Question: I can not fix this problem with Python 3.5. This code is ok for Python earlier than 3. I'm implementing a WSGI web server I need for a Django application.
The name of file is: webserver2.py. But he tells me
'''
TypeError: a bytes-like object is required, not 'str'
'''
Can you help me?
'''
import socket
#import StringIO
import io
import sys
class WSGIServer(object):
address_family = socket.AF_INET
socket_type = socket.SOCK_STREAM
request_queue_size = 1
def __init__(self, server_address):
# Create a listening socket
self.listen_socket = listen_socket = socket.socket(
self.address_family,
self.socket_type
)
# Allow to reuse the same address
listen_socket.setsockopt(socket.SOL_SOCKET, socket.SO_REUSEADDR, 1)
# Bind
listen_socket.bind(server_address)
# Activate
listen_socket.listen(self.request_queue_size)
# Get server host name and port
host, port = self.listen_socket.getsockname()[:2]
self.server_name = socket.getfqdn(host)
self.server_port = port
# Return headers set by Web framework/Web application
self.headers_set = []
def set_app(self, application):
self.application = application
def serve_forever(self):
listen_socket = self.listen_socket
while True:
# New client connection
self.client_connection, client_address = listen_socket.accept()
# Handle one request and close the client connection. Then
# loop over to wait for another client connection
self.handle_one_request()
def handle_one_request(self):
self.request_data = request_data = self.client_connection.recv(1024)
# Print formatted request data a la 'curl -v'
print(''.join(
'< {line}
'.format(line=line)
for line in request_data.splitlines()
))
self.parse_request(request_data)
# Construct environment dictionary using request data
env = self.get_environ()
# It's time to call our application callable and get
# back a result that will become HTTP response body
result = self.application(env, self.start_response)
# Construct a response and send it back to the client
self.finish_response(result)
def parse_request(self, text):
request_line = text.splitlines()[0]
request_line = request_line.rstrip('
')
# Break down the request line into components
(self.request_method, # GET
self.path, # /hello
self.request_version # HTTP/1.1
) = request_line.split()
def get_environ(self):
env = {}
# The following code snippet does not follow PEP8 conventions
# but it's formatted the way it is for demonstration purposes
# to emphasize the required variables and their values
#
# Required WSGI variables
env['wsgi.version'] = (1, 0)
env['wsgi.url_scheme'] = 'http'
env['wsgi.input'] = io.StringIO(self.request_data)
env['wsgi.errors'] = sys.stderr
env['wsgi.multithread'] = False
env['wsgi.multiprocess'] = False
env['wsgi.run_once'] = False
# Required CGI variables
env['REQUEST_METHOD'] = self.request_method # GET
env['PATH_INFO'] = self.path # /hello
env['SERVER_NAME'] = self.server_name # localhost
env['SERVER_PORT'] = str(self.server_port) # 8888
return env
def start_response(self, status, response_headers, exc_info=None):
# Add necessary server headers
server_headers = [
('Date', 'Tue, 31 Mar 2015 12:54:48 GMT'),
('Server', 'WSGIServer 0.2'),
]
self.headers_set = [status, response_headers + server_headers]
# To adhere to WSGI specification the start_response must return
# a 'write' callable. We simplicity's sake we'll ignore that detail
# for now.
# return self.finish_response
def finish_response(self, result):
try:
status, response_headers = self.headers_set
response = 'HTTP/1.1 {status}
'.format(status=status)
for header in response_headers:
response += '{0}: {1}
'.format(*header)
response += '
'
for data in result:
response += data
# Print formatted response data a la 'curl -v'
print(''.join(
'> {line}
'.format(line=line)
for line in response.splitlines()
))
self.client_connection.sendall(bytes(http_response, 'utf-8'))
finally:
self.client_connection.close()
SERVER_ADDRESS = (HOST, PORT) = '', 8888
def make_server(server_address, application):
server = WSGIServer(server_address)
server.set_app(application)
return server
if __name__ == '__main__':
if len(sys.argv) < 2:
sys.exit('Provide a WSGI application object as module:callable')
app_path = sys.argv[1]
module, application = app_path.split(':')
module = __import__(module)
application = getattr(module, application)
httpd = make_server(SERVER_ADDRESS, application)
print('WSGIServer: Serving HTTP on port {port} ...
'.format(port=PORT))
httpd.serve_forever()
'''
The error is:

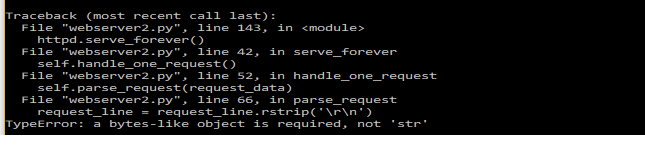
Answer: You are passing in a string to a 'bytes' method here:
'''
request_line = request_line.rstrip('
')
'''
'request_line' is a 'bytes' object, not a 'str' object. You need to pass in a 'bytes' object to strip on; use 'b'...'' bytesstring literal:
'''
request_line = request_line.rstrip(b'
')
'''
Next, you are trying to load the request body into a 'StringIO' object, but you have bytes again. WSGI on Python 3 uses a file object instead:
'''
env['wsgi.input'] = io.BytesIO(self.request_data)
'''
However, if all you are trying to do is to deploy a Django project, stop right now. You do need to write your own WSGI server to achieve that. The code you found is a sample WSGI server that won't hold up under real-world load, and is intended only to illustrate how WSGI works.
For a Django deployment, read the <URL>.